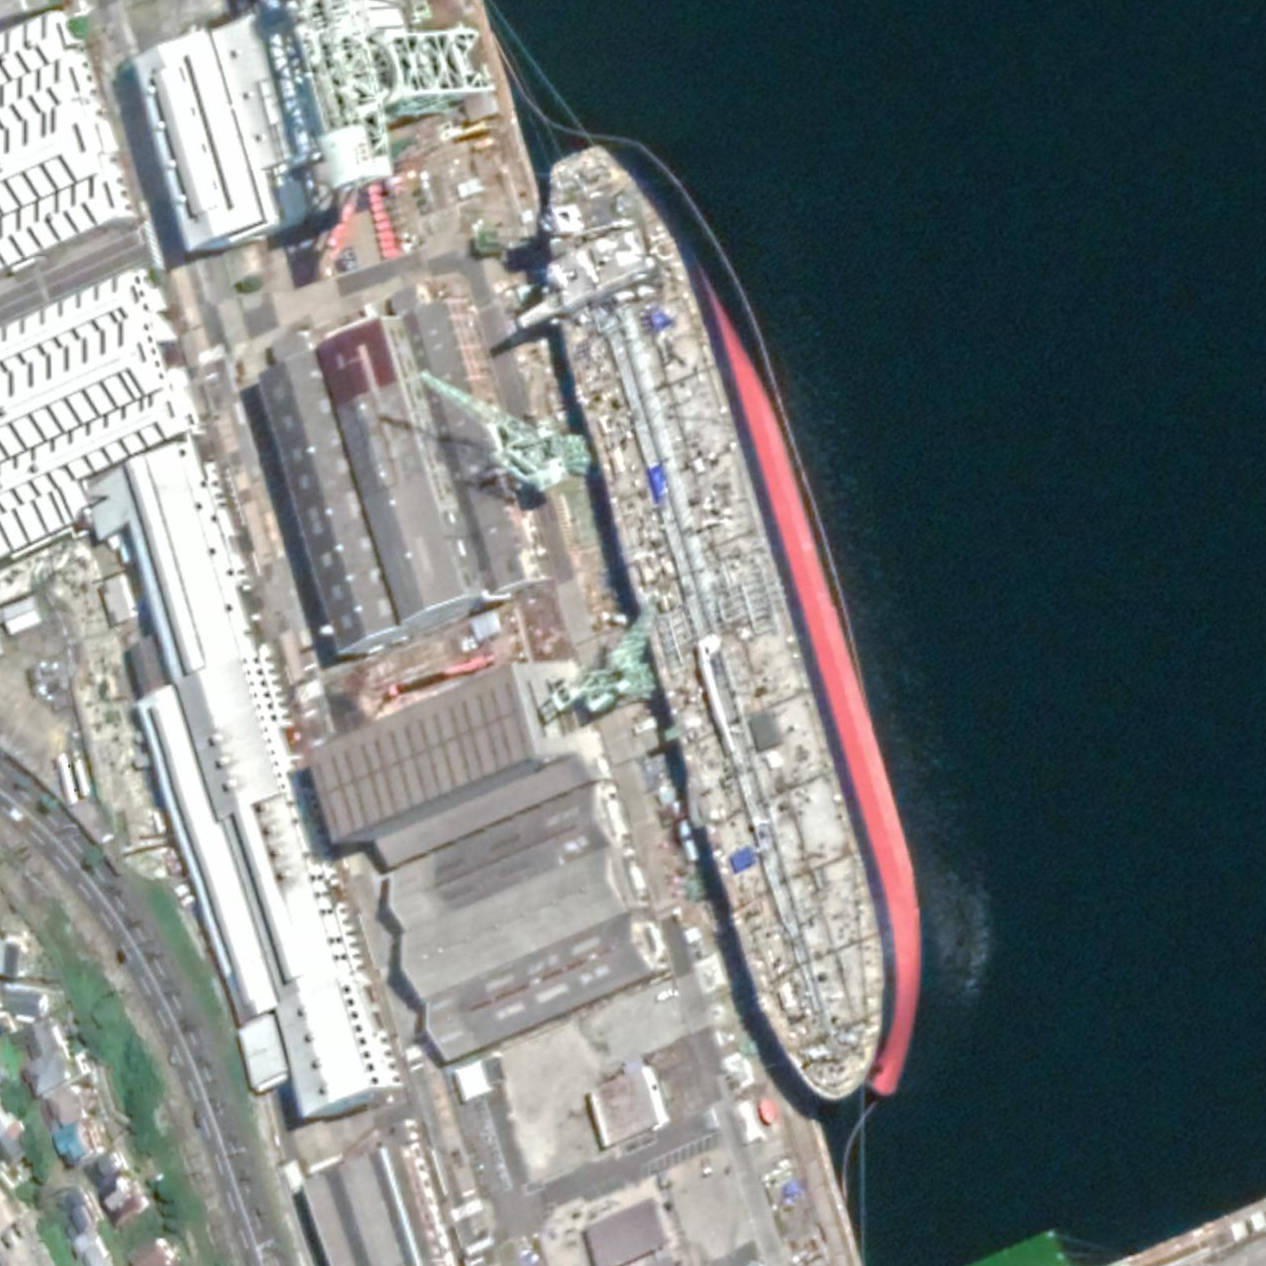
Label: Tank_ship